Interaction volume radius: 5 \u00c5
Interaction volume height: 10 \u00c5
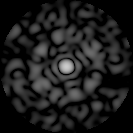
Disorder parameter: 0.8275